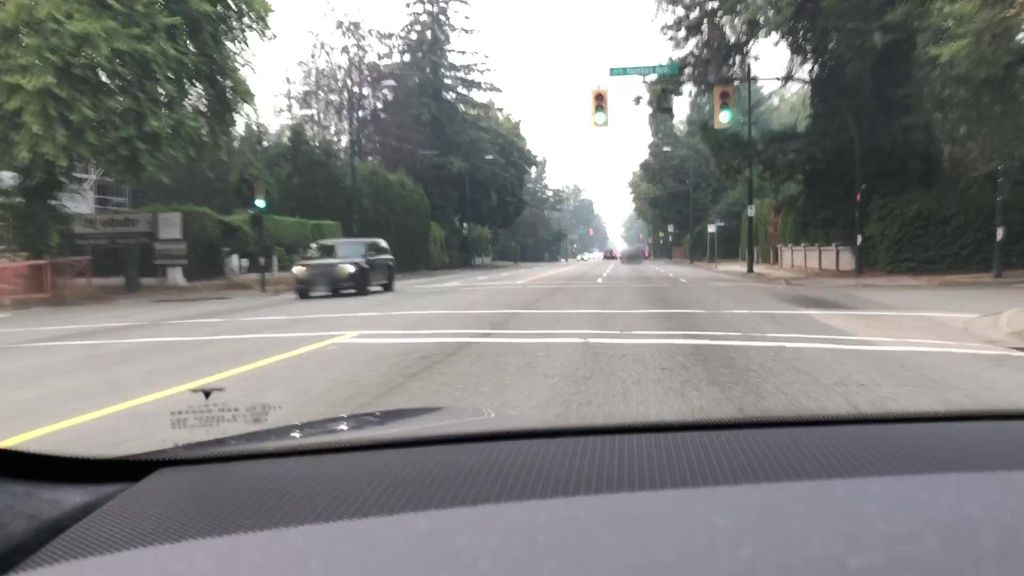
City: vancouver